Interaction volume radius: 5 \u00c5
Interaction volume height: 30 \u00c5
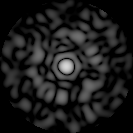
Disorder parameter: 0.8441